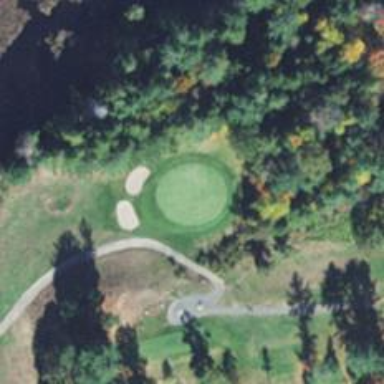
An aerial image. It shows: Golf hole.